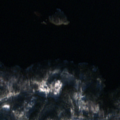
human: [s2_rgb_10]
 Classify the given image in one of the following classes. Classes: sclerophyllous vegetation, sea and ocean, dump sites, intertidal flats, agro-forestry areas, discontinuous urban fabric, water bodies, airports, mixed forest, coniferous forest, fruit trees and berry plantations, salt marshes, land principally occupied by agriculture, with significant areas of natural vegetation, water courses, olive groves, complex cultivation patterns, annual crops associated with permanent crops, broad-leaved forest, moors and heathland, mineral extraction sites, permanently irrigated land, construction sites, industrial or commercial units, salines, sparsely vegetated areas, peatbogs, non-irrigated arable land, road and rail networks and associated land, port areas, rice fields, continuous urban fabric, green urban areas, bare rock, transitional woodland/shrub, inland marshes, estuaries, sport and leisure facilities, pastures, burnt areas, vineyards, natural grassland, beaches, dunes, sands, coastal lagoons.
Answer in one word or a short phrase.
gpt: coniferous forest, mixed forest, transitional woodland/shrub, water bodies